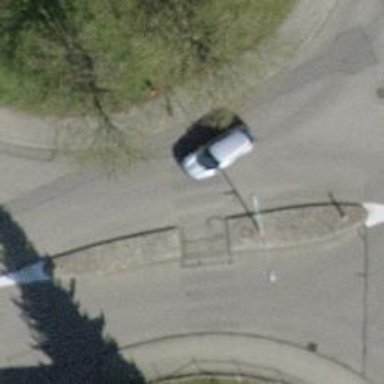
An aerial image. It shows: Footway with asphalt surface featuring unmarked crossing with island.